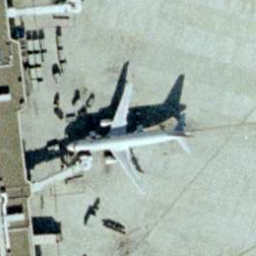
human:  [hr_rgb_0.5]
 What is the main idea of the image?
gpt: airplane